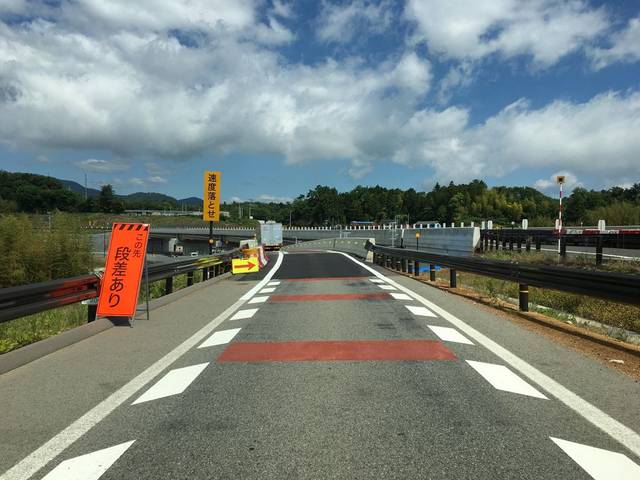
Region: Japan
Coordinates: 37.782, 140.901